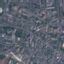
Label: Residential